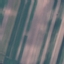
Label: AnnualCrop